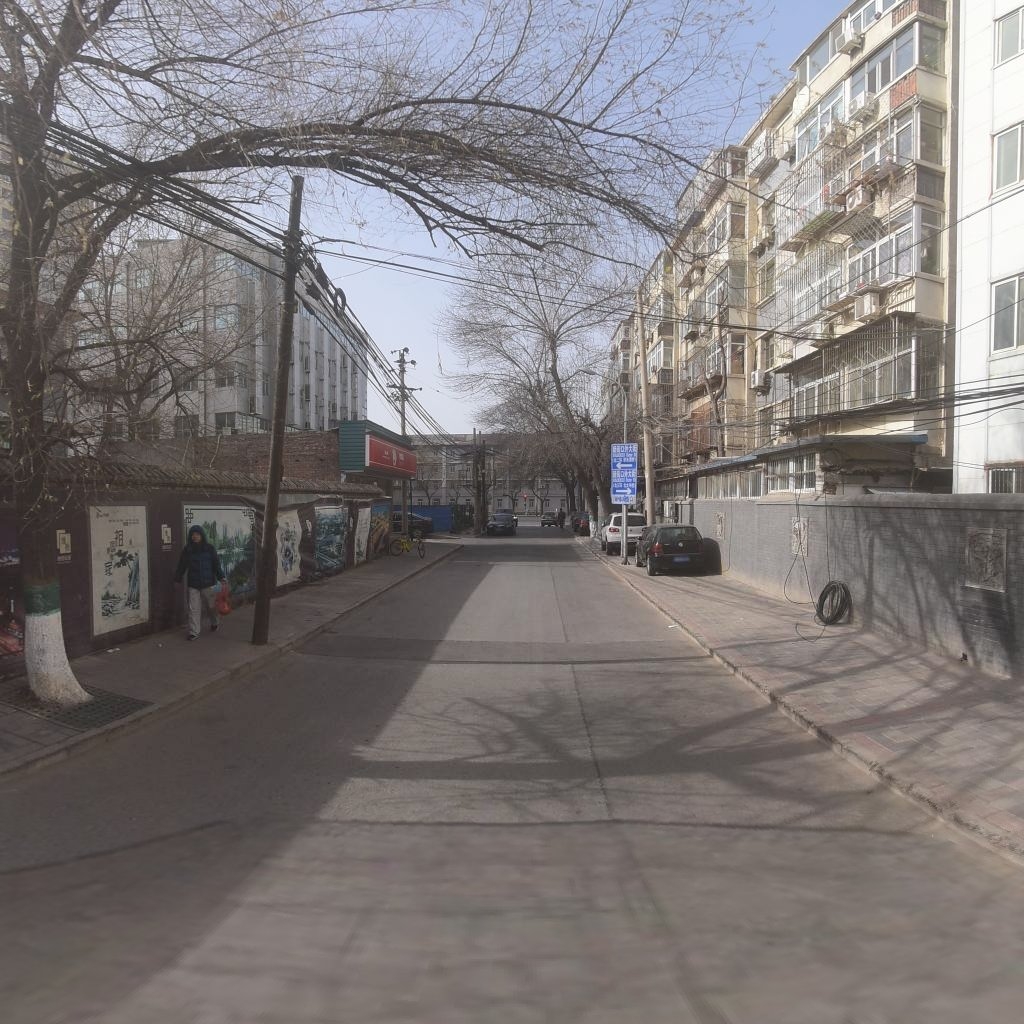
Region: Xicheng
Road damage annotations: longitudinal crack, longitudinal crack